Question: I'm programming about comparing with two images.
Thanks to stackoverflow and google, I could get information about comparing ways.
Most of them are the ways with comparing histogram included in OpenCV.
They are cool usually.
However, in some cases, the problem happens.
Let me give some examples.

Two images are the same except the color. (actually, it is inversed.) In this case, the outlines of images are the same, but with histogram comparing, it says there's no concern between the two images.
From that time, I wondered whether there is an algorithm or method which compares not only histogram but also outlines. I also think 'outline' is very ambiguous, but I don't know how I explain with other words.
Thanks for reading. :)
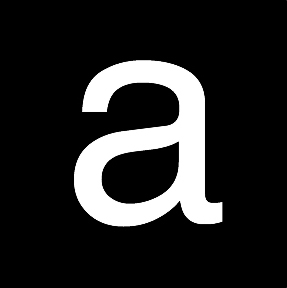
Answer: There is not one method which can be applied to all the situation. Whatever image comparison method you want to choose, you must think about your requirement and the possible image set first.
If you don't know anything about the two images which you want to compare then, you must use a combination of different techniques like histogram matching, template matching, feature matching and several other.
For this particular case where the colors are different but the structure is same, you can use the following strategy:
1. Find the contours in each image.
2. You will get two contour images....one for each image
3. apply template matching on it.